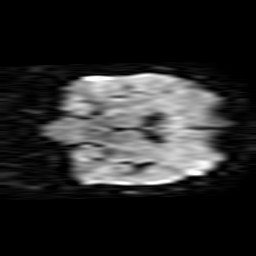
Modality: TRACE
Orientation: coronal
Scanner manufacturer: ge
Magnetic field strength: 1.5 T
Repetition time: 7.5 s
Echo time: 0.0965 s